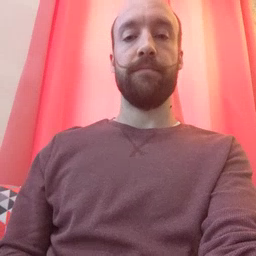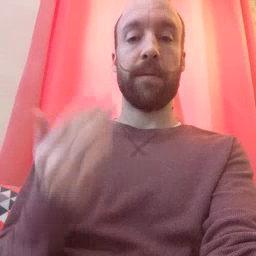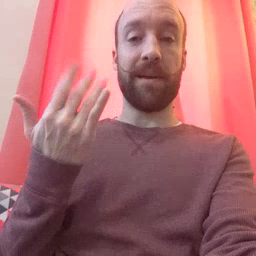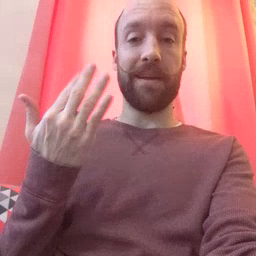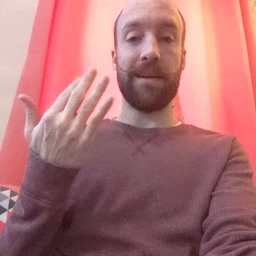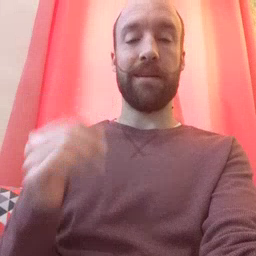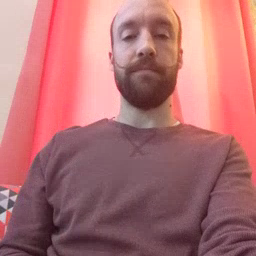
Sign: wait